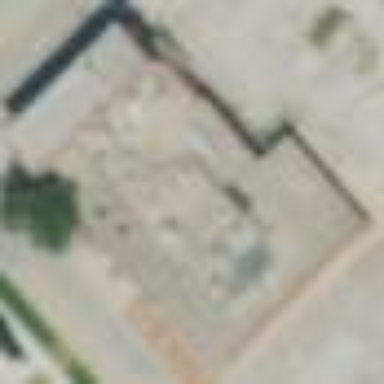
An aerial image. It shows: Restaurant in building.